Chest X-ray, PA view. Patient: 70 years old, sex M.
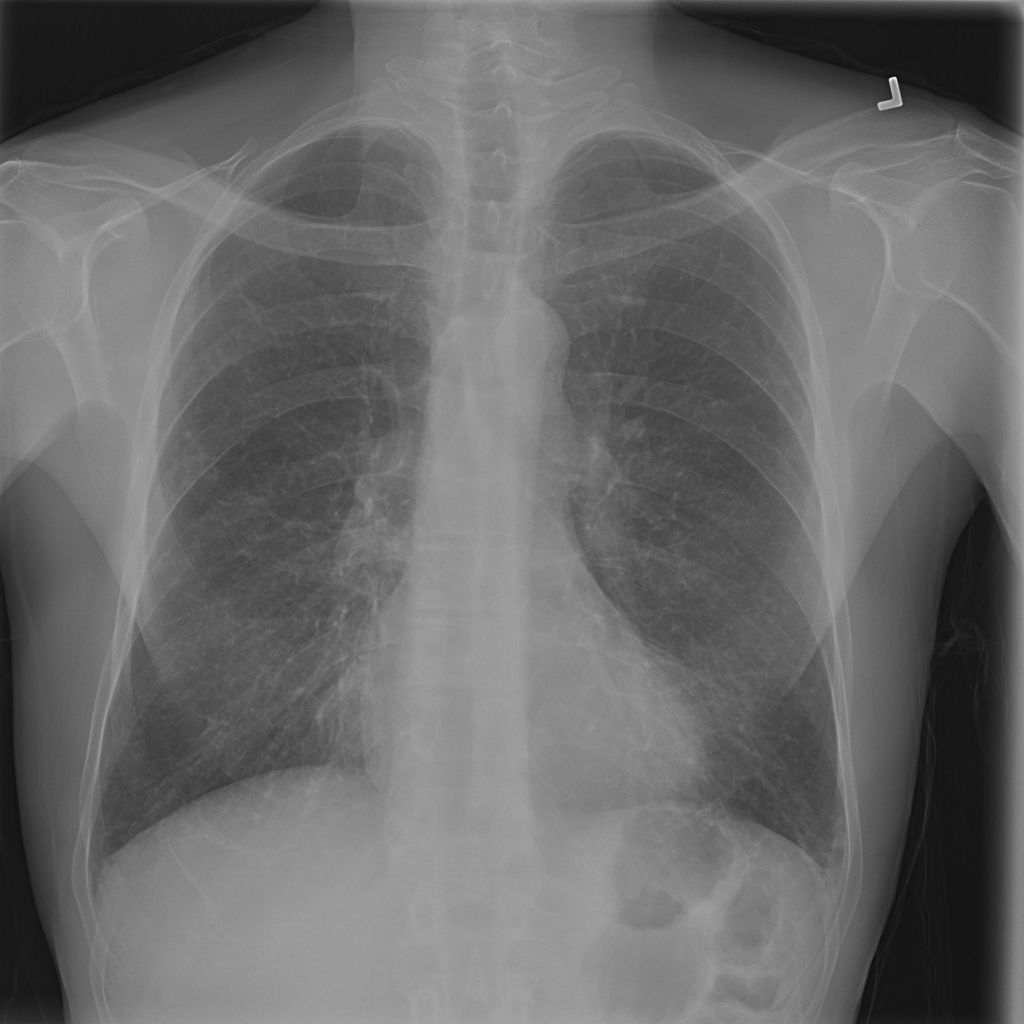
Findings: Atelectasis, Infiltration